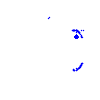
Particle: proton